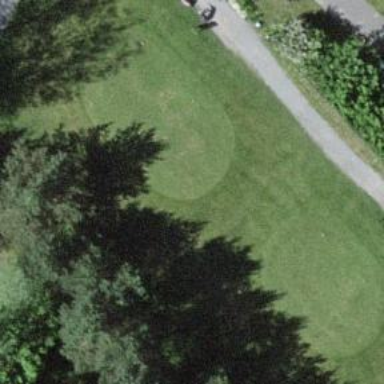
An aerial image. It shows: Golf tee.